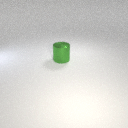
large green metal cylinder